Question: There are , . I need to send several files to the server in parallel, which answer from the server comes first, and send it to 'DownloadFileAsync' method, and do the same with the rest (without waiting for all answers at once, send them (answers from the server) to 'DownloadFileAsync()' method, as they are received).
'''
public async Task CompressAllFilesAsync(List<UserFile> files, string outputpath)
{
await UploadAllFilesAsync(files);
await DownloadAllFilesAsync(files, outputpath);
}
public async Task UploadAllFilesAsync(List<UserFile> files)
{
IEnumerable<Task> allTasks = files.Select(async (file, i) =>
files[i].FileLink = await UploadFileAsync(files[i])
);
await Task.WhenAll(allTasks);
}
public async Task DownloadAllFilesAsync(List<UserFile> files, string outputpath)
{
IEnumerable<Task> allTasks = files.Select((file, i) =>
DownloadFileAsync(files[i].FileLink,
Path.Combine(outputpath, $"{files[i].FileName}")
));
await Task.WhenAll(allTasks);
}
'''
Now the program is waiting for all answers from the server (links to downloadable files) before running the 'DownloadAllFilesAsync()' method.

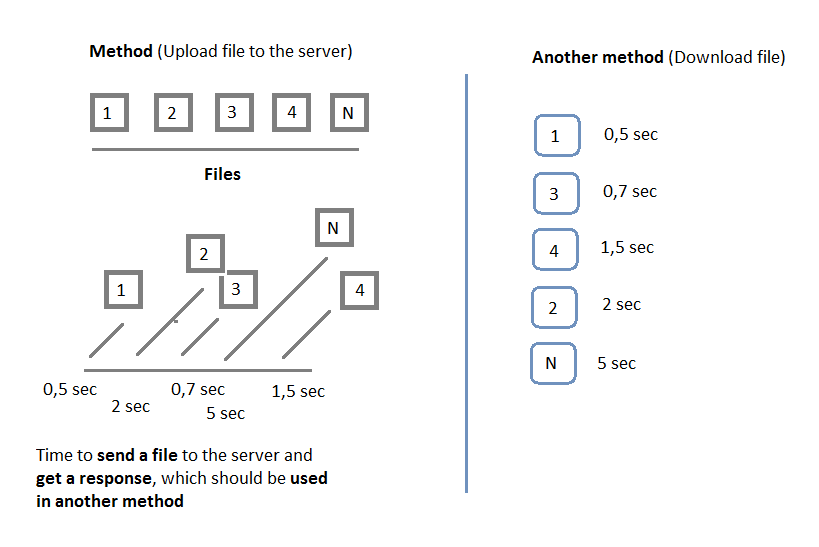
Answer: You could consider using the new (.NET 6) API <URL>, and execute the 'UploadFileAsync' and then the 'DownloadFileAsync' sequentially for each 'UserFile', but concurrently with other files:
'''
public async Task CompressAllFilesAsync(List<UserFile> files, string outputPath)
{
var options = new ParallelOptions() { MaxDegreeOfParallelism = 10 };
await Parallel.ForEachAsync(files, options, async (file, ct) =>
{
await UploadFileAsync(file);
await DownloadFileAsync(file.FileLink,
Path.Combine(outputPath, $"{file.FileName}"));
});
}
'''
The 'UploadFileAsync' and 'DownloadFileAsync' will be invoked on 'ThreadPool' threads. This shouldn't be a problem, unless those methods interact with thread-affine components (like UI controls).